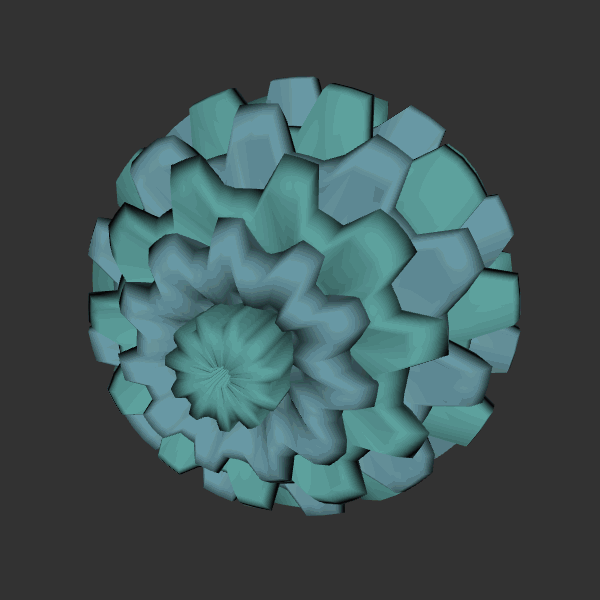
Background: dark